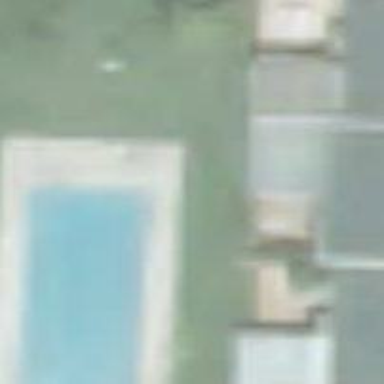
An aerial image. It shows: Swimming pool located in leisure land.